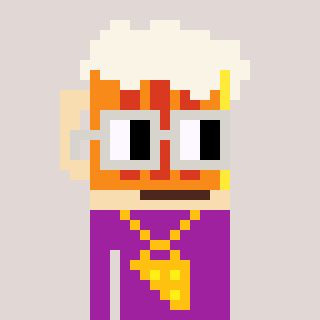
a pixel art character with square light gray glasses, a beer-shaped head and a magenta-colored body on a warm background